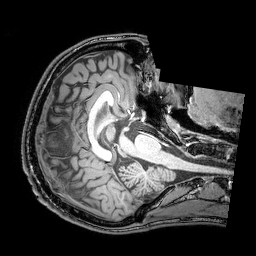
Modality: T1w
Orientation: axial
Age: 22
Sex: male